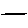
Label: line